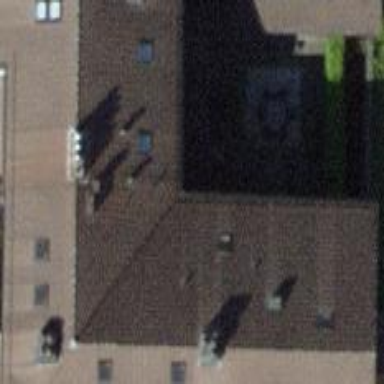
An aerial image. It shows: Gabled roof apartments building.